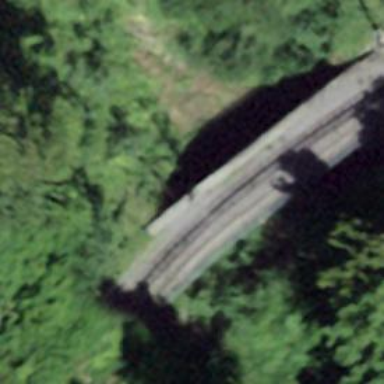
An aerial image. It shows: Narrow-gauge railway track with 1 electrified contact line.